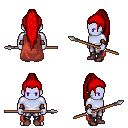
a pixel art fantasy rpg character, male body template, dark elf, purple skin, maroon cape, metal pants, red extra-long topknot hairstyle, leather bracers, maroon shoes, spear, four views (front, back, left, right), 2x2 character sprite sheet, small pixel art, hard edges, no anti-aliasing